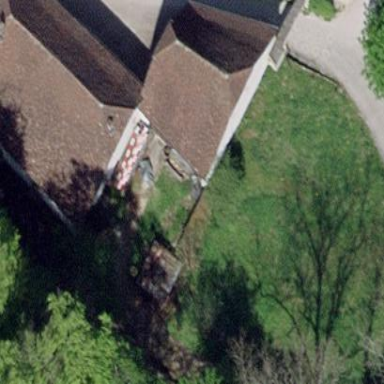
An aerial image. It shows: Shed building.